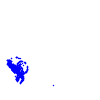
Particle: pion